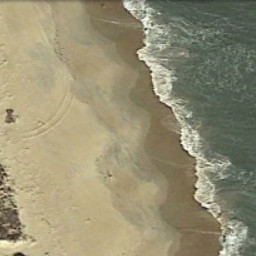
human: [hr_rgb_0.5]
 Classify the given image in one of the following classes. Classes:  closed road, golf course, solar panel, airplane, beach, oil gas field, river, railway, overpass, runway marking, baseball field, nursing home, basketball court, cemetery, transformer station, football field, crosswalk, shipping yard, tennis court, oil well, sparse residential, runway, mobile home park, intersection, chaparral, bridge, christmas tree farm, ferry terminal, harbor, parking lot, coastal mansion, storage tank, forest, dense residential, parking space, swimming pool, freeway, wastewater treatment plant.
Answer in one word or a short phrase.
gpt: beach